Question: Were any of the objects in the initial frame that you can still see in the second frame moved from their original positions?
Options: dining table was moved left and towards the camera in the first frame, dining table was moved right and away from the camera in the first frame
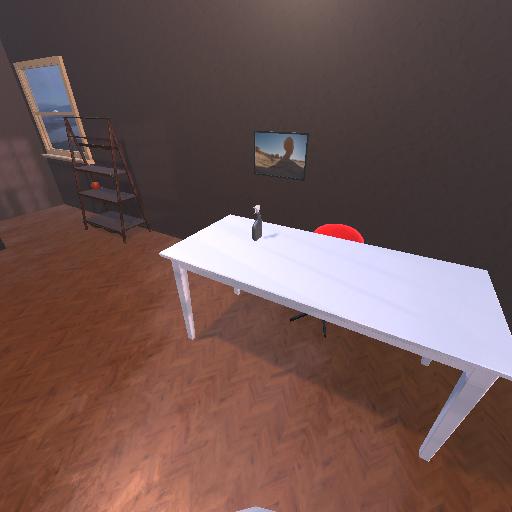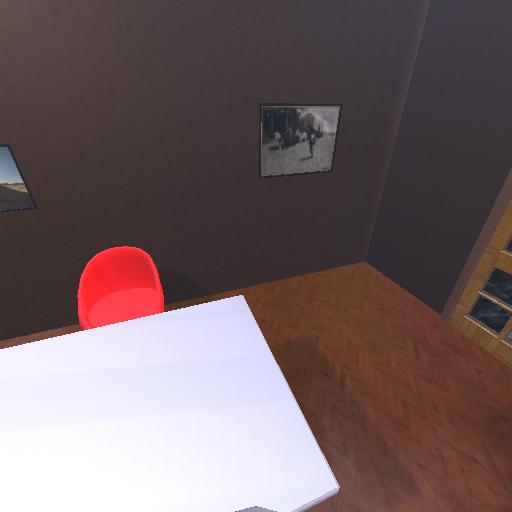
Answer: dining table was moved left and towards the camera in the first frame